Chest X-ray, PA view. Patient: 73 years old, sex F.
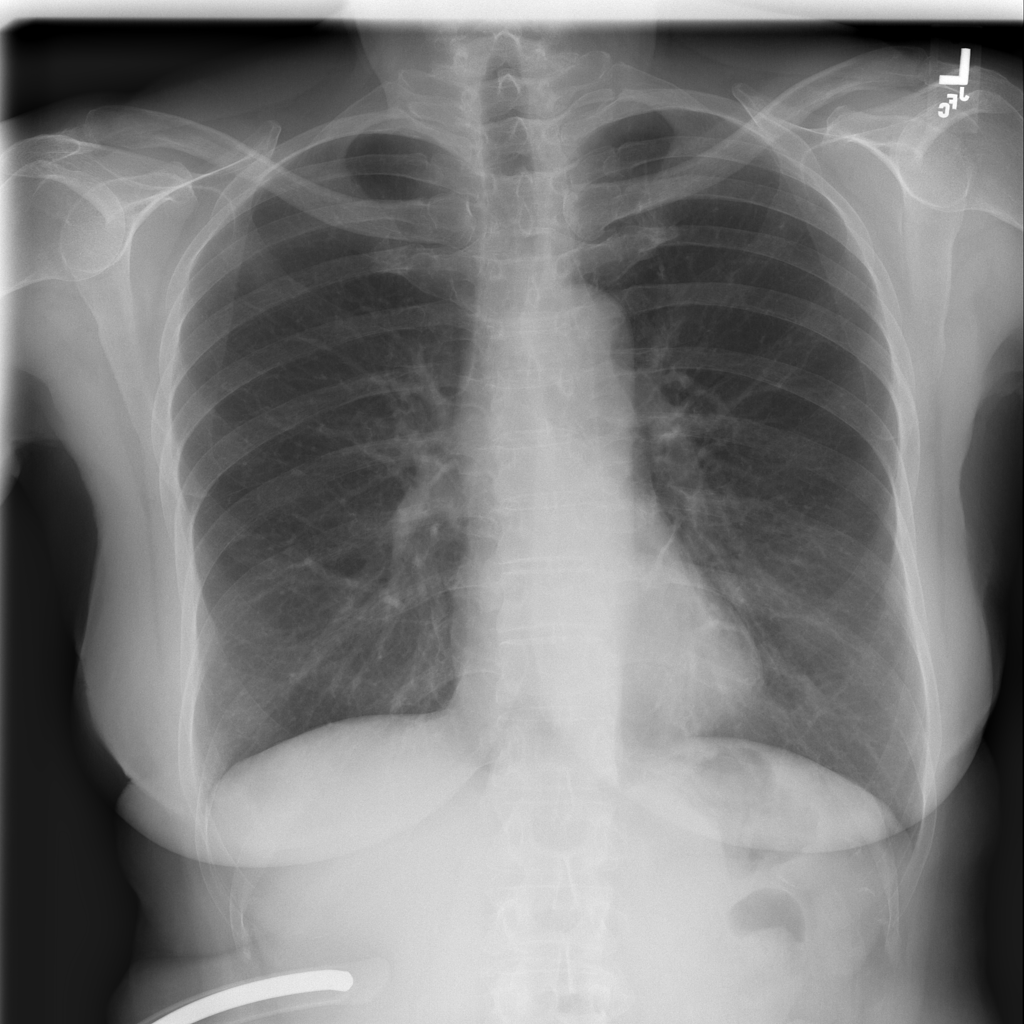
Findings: No Finding